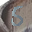
Label: 5